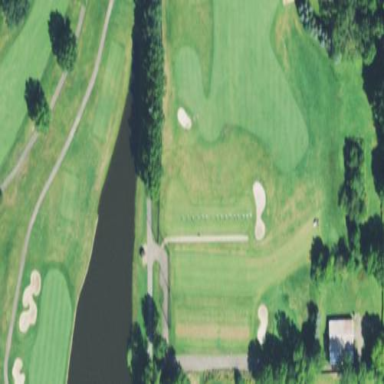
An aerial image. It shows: Green golf area with grass land use.